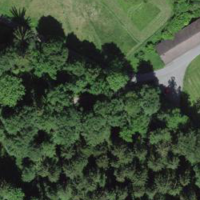
EUNIS habitat code: 44
Species observed at this site:
Oxalis acetosella
Carex sylvatica
Silene dioica